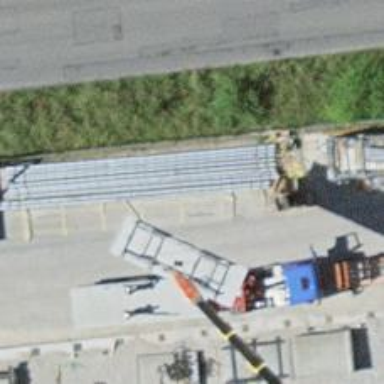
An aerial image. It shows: Lift gate barrier.